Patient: sex F, age 68
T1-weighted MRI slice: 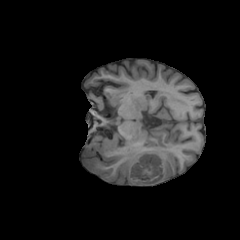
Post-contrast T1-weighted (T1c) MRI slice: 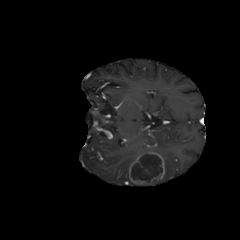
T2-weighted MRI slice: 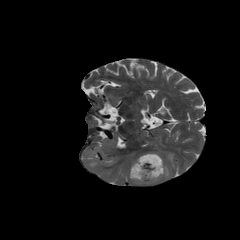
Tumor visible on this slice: yes
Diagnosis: Glioblastoma, IDH-wildtype
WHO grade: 4